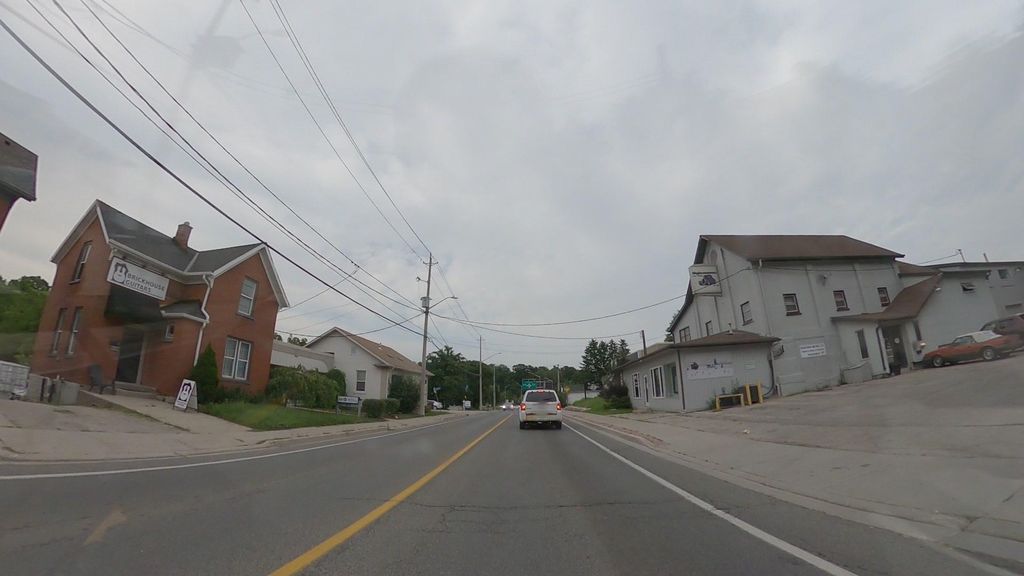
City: kitchener-waterloo